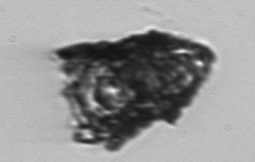
Label: Tintinnopsis